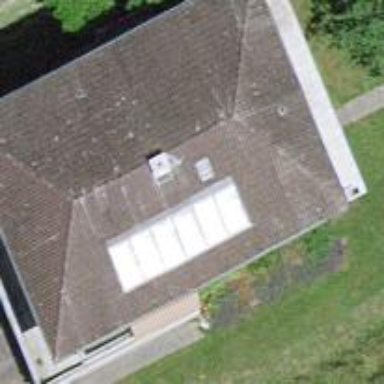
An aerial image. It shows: Hipped roof on residential building.